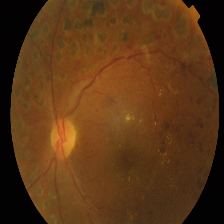
Diabetic retinopathy grade: Proliferative DR